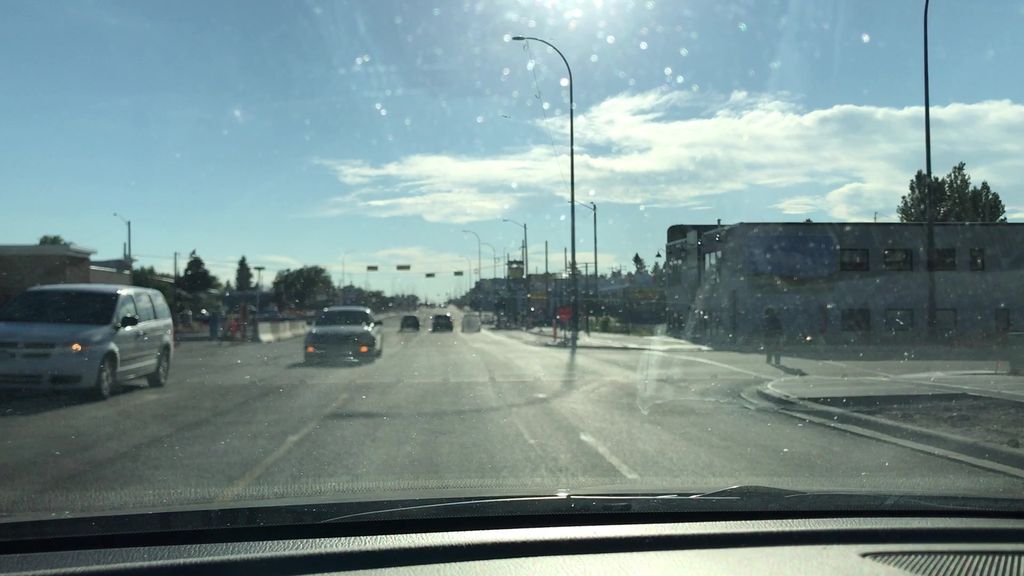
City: calgary